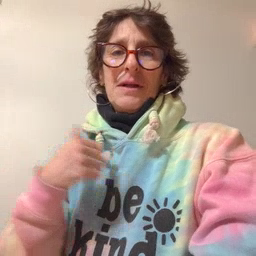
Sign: giraffe